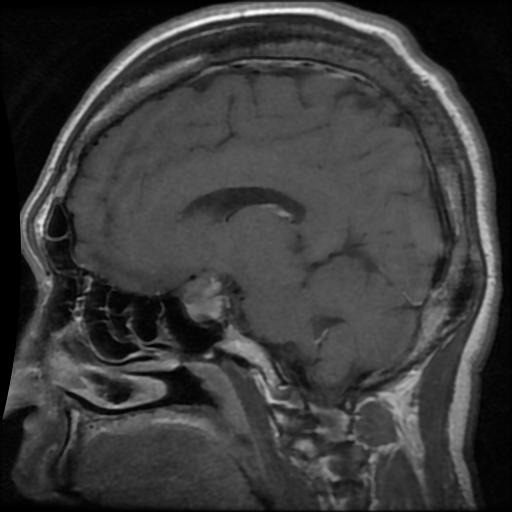
Label: pituitary